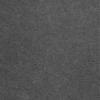
Label: dusty